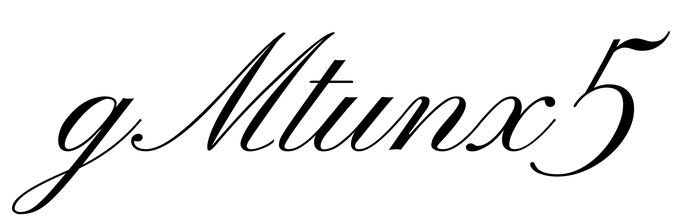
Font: PinyonScript-Regular